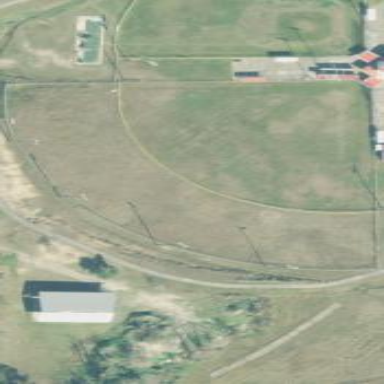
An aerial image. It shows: Baseball pitch for leisure land.